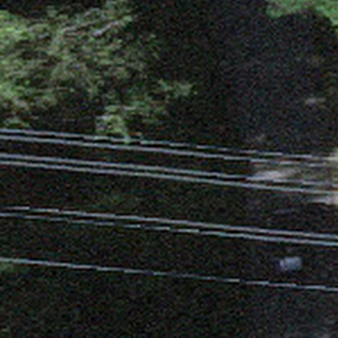
Label: other